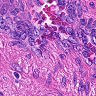
Metastatic tissue present: yes